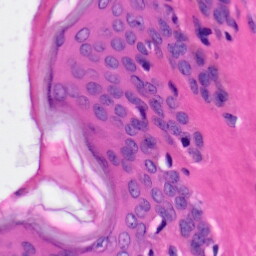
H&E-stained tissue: Skin